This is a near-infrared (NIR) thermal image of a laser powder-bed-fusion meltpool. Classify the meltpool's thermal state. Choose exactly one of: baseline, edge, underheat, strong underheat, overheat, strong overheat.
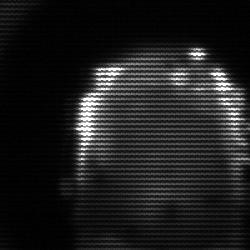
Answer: baseline